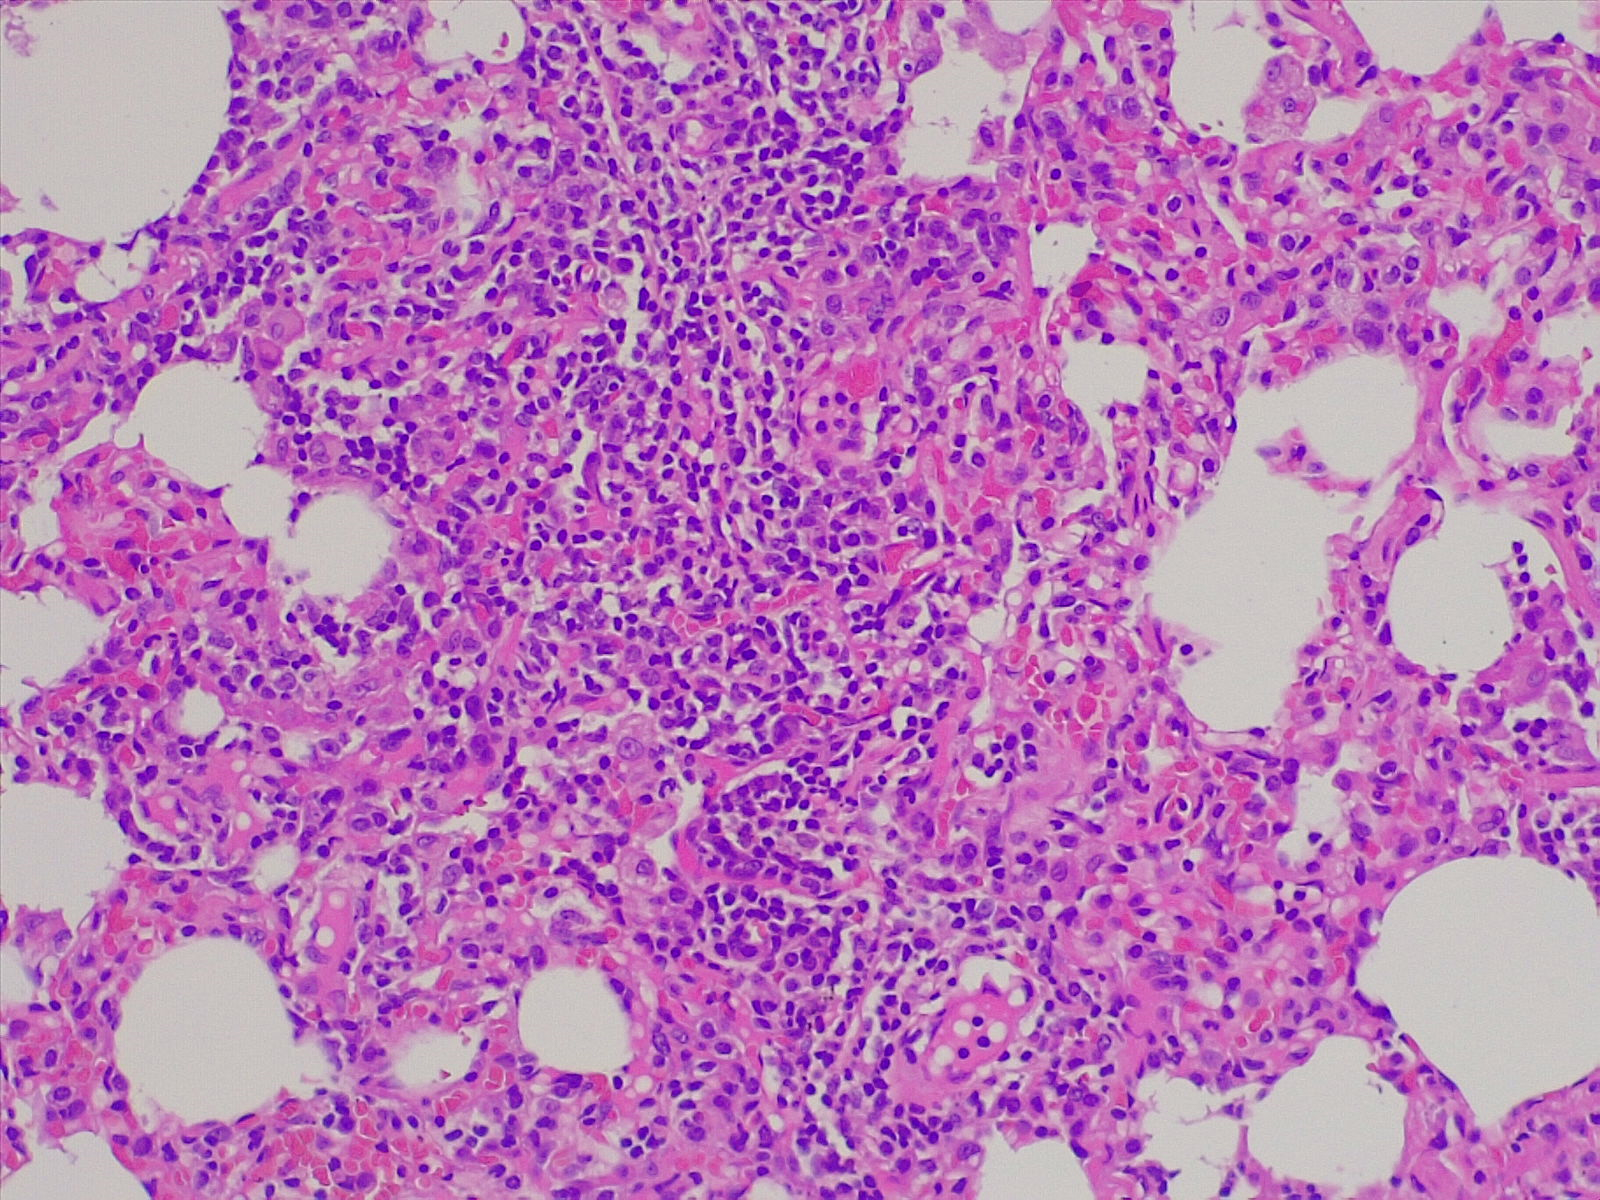
Label: normal lung tissue